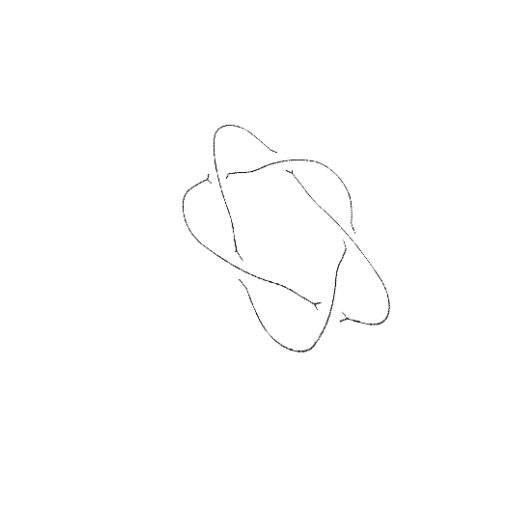
Crossing number: 5